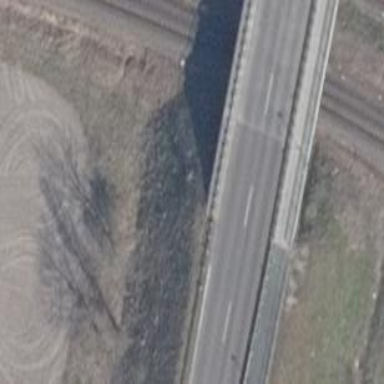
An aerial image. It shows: Tertiary road on asphalt surface on bridge.